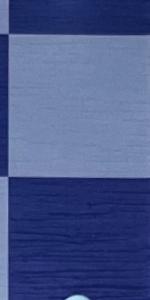
Label: Empty